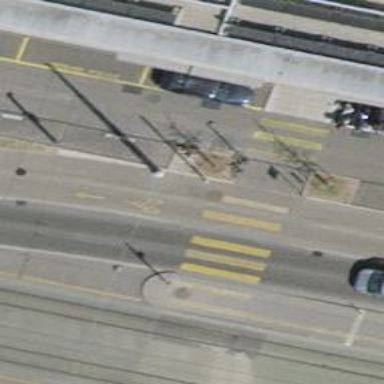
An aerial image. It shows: Uncontrolled zebra crossing on the road.